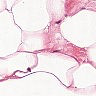
Metastatic tissue present: no